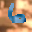
Label: 6